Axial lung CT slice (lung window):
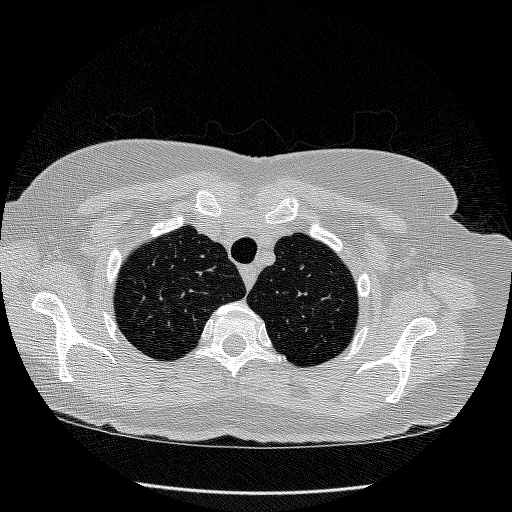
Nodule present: no